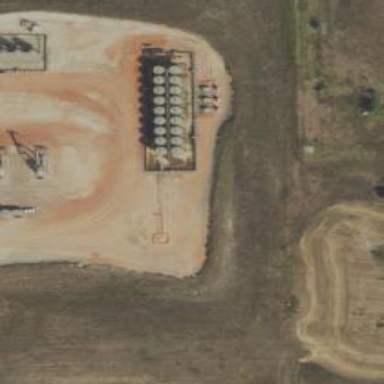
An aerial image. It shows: Storage tank with man-made structure.